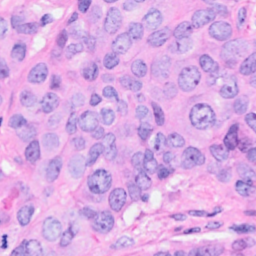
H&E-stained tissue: Breast